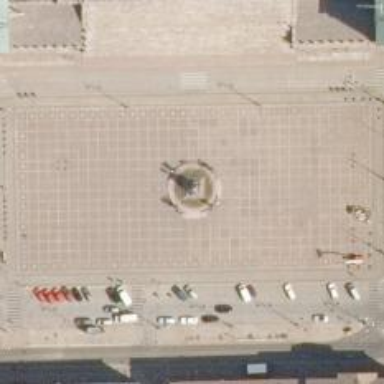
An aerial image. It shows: Historical memorial featuring statue.